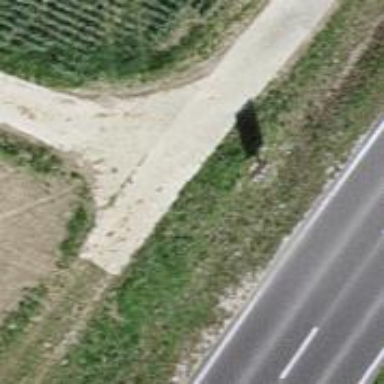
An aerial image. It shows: Track with concrete surface.